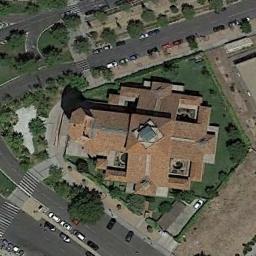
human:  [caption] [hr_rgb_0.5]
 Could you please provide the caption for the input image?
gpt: There is a church in the middle of the grass next to the road .

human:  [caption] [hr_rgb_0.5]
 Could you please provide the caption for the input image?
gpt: This is a church with many trees around it .

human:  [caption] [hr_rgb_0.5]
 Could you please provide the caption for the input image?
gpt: The church with some orange roofs is surrounded by some trees and roads .

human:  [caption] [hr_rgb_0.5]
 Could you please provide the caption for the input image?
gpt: A church with a brown roof  The main house of the church has a cross-shaped roof  There are many trees and a road around the church  There are many cars on the road .

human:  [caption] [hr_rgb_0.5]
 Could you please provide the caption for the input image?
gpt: There are many cars on the road near the church .